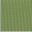
Piece: xx